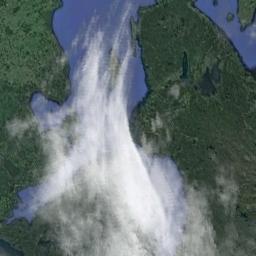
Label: cloud